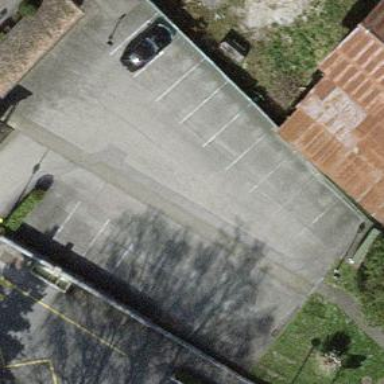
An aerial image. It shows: Parking area.